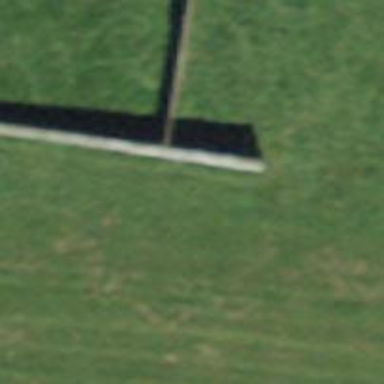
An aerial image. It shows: Wall barrier.